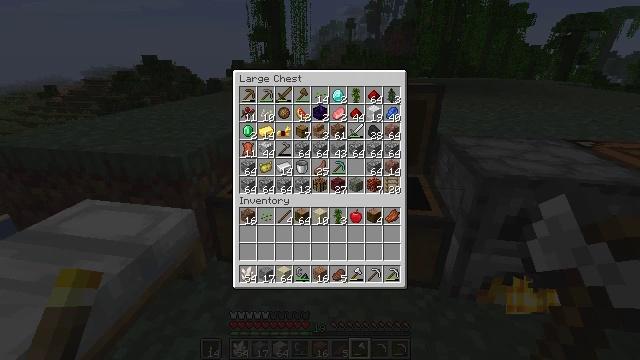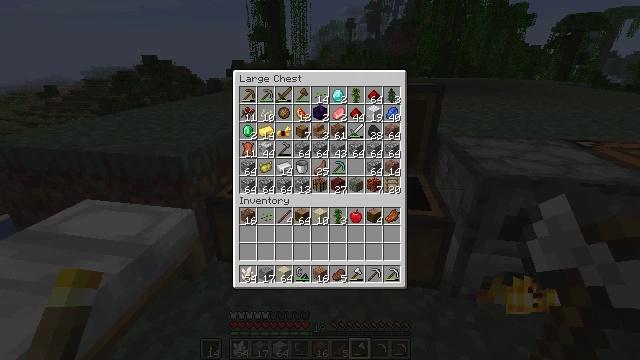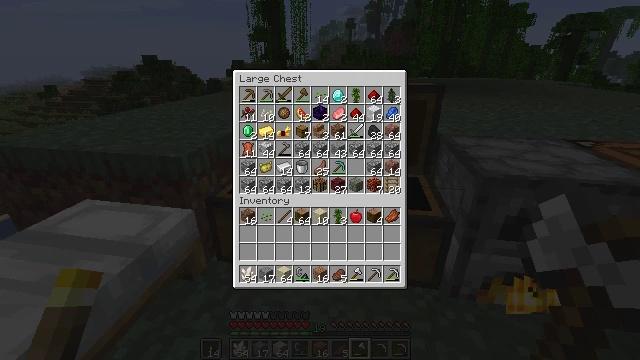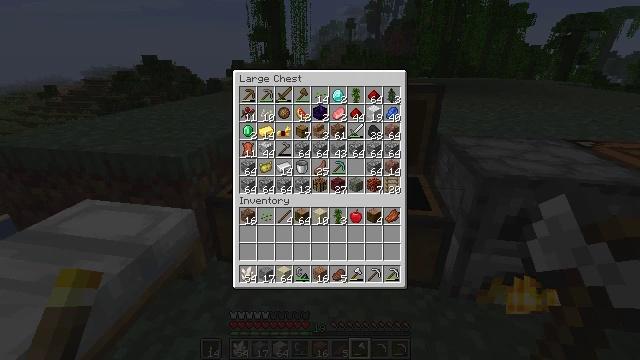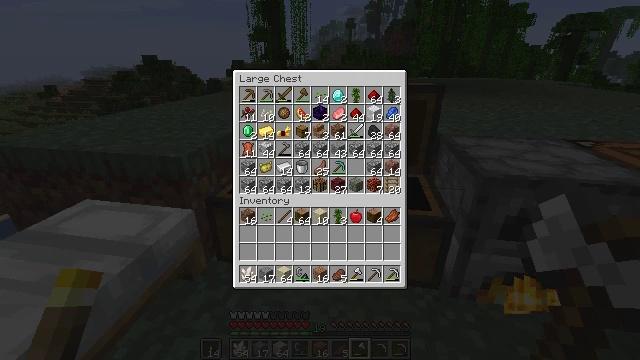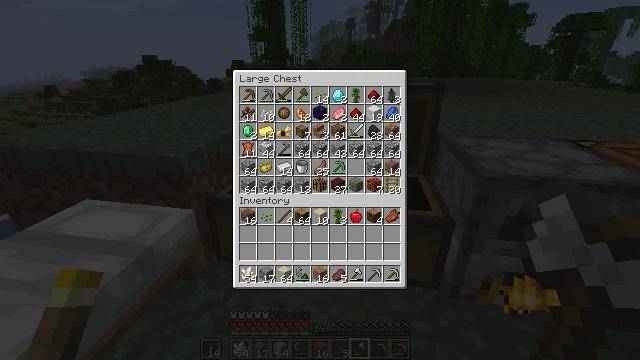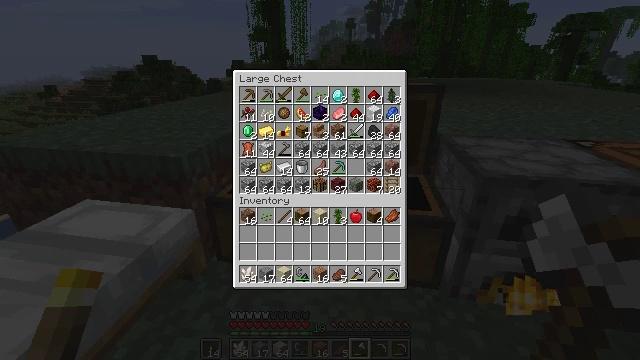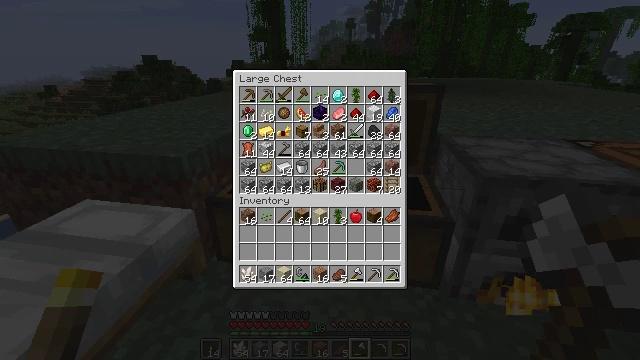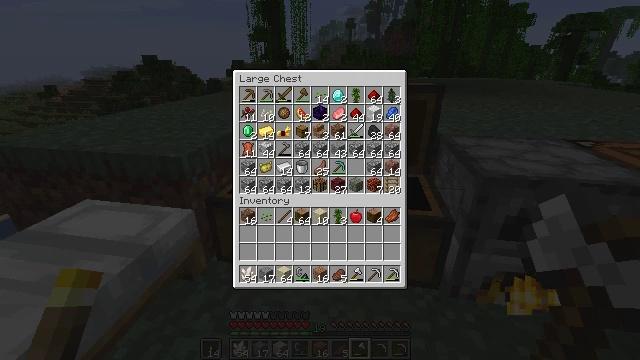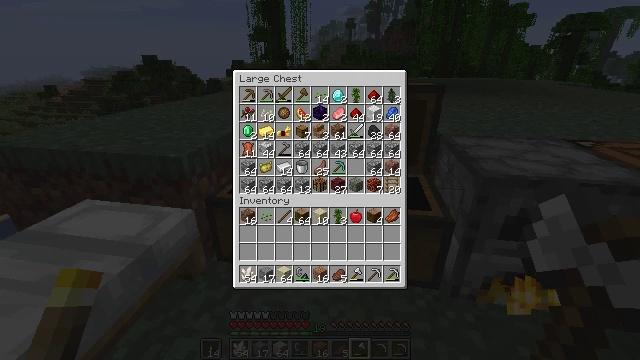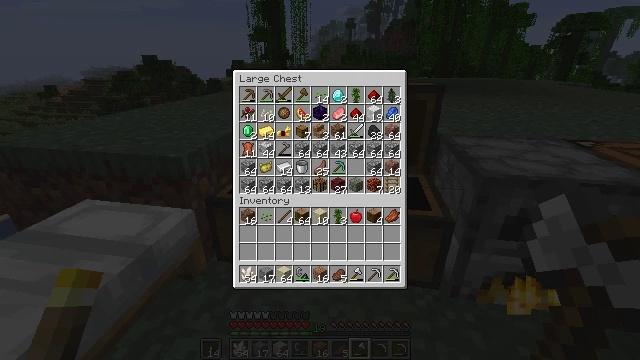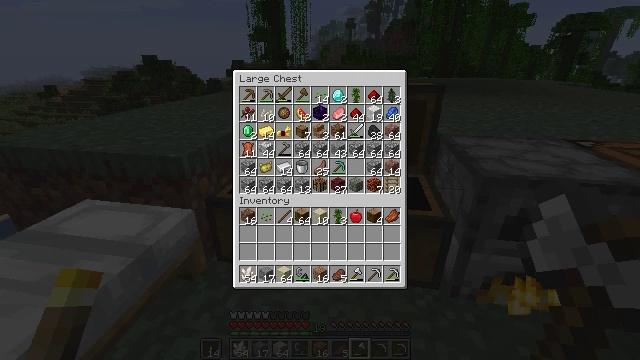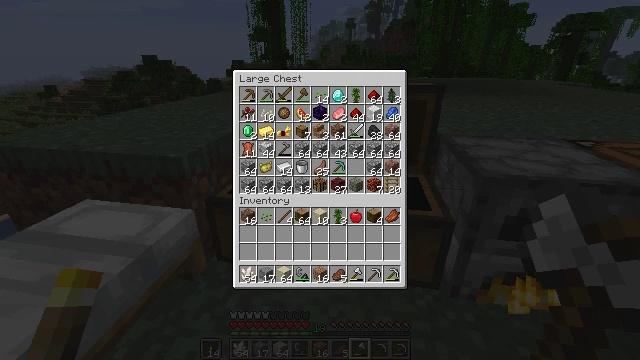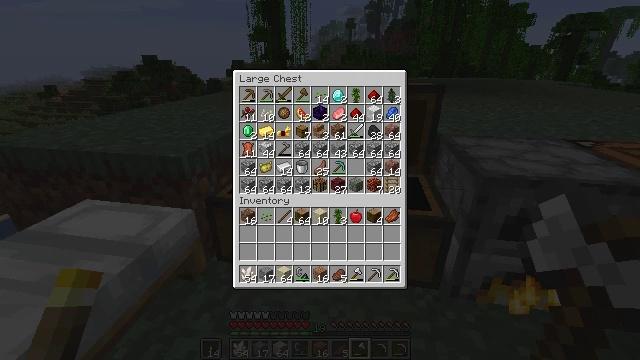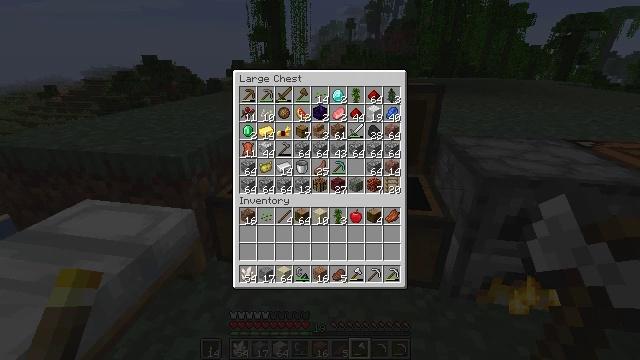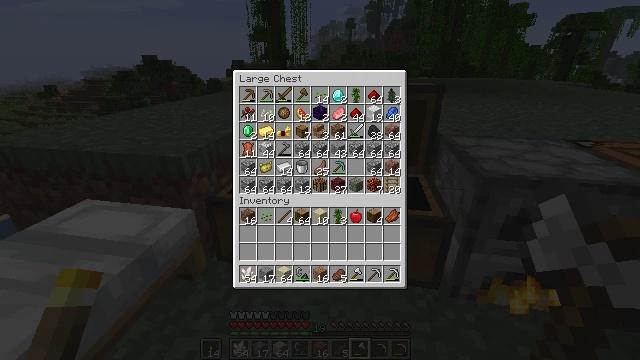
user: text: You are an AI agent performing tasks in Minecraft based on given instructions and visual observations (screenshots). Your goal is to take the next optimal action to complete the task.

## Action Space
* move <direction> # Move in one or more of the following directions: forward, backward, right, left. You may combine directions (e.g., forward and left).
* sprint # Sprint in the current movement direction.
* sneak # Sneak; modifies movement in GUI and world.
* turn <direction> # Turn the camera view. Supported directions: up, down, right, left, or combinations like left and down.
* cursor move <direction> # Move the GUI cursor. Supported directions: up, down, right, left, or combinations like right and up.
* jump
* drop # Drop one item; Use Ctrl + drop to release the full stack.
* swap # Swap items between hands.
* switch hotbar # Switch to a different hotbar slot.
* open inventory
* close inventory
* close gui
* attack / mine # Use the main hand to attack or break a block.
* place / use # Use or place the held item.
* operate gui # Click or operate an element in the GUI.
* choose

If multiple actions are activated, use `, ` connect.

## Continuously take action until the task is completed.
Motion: motion action
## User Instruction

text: Interact with the crafting table to make a diamond shovel.
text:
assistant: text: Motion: open gui
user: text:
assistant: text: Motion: no_op
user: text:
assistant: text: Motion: no_op
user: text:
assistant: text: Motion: no_op
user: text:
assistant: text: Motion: no_op
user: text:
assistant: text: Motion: no_op
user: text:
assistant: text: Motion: no_op
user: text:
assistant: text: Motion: no_op
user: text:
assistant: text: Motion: no_op
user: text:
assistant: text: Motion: no_op
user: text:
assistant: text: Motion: no_op
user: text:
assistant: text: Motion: no_op
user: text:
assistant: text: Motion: no_op
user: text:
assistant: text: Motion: no_op
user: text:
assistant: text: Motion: no_op
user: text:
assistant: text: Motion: no_op
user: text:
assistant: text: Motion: no_op
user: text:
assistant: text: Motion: no_op
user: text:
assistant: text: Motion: no_op
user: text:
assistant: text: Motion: no_op
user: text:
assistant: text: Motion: no_op
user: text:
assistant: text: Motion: no_op
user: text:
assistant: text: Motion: no_op
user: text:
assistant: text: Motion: no_op
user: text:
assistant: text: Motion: no_op
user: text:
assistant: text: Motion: no_op
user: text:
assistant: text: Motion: no_op
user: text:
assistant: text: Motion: no_op
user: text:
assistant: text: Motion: no_op
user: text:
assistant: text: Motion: no_op